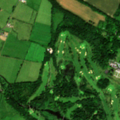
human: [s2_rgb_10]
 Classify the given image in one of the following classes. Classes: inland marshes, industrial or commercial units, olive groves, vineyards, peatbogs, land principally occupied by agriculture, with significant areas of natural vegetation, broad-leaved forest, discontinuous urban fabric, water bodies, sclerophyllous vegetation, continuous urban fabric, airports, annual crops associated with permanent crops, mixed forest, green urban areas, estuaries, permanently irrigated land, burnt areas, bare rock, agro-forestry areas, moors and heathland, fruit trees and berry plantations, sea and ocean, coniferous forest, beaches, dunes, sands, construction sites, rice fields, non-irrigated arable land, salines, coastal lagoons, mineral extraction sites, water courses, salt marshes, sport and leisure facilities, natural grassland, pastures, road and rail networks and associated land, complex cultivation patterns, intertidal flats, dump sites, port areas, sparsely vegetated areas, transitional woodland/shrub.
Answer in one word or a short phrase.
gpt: sport and leisure facilities, non-irrigated arable land, pastures, broad-leaved forest, mixed forest